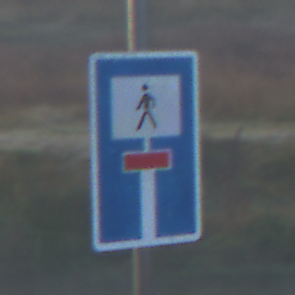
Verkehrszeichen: SackgasseFussgaengerDurchlaessig
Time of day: Dawn
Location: Outdoor (Nature)
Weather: Clear
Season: NotSpecified
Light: Natural